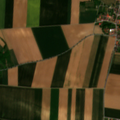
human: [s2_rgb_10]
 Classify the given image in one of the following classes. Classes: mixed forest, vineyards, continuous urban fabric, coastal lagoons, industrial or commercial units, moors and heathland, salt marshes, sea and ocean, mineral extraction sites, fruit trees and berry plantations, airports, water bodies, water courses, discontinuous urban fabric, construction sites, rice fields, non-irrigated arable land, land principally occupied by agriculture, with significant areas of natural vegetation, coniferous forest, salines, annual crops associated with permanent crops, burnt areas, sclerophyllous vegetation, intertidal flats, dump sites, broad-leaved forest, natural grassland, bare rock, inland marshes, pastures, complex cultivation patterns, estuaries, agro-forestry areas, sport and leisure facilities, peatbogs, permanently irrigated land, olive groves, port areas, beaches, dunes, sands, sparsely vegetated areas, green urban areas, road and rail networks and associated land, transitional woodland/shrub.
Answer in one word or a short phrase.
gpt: discontinuous urban fabric, non-irrigated arable land, mixed forest